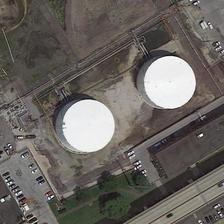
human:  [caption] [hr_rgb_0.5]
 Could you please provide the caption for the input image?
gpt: two white tanks connected with tubes are near a road .

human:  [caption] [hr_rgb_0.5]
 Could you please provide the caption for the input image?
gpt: the surroundings of the buildings are busy, parked with numerous cars .

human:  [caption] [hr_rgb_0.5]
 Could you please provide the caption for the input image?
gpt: two white jars locate in a grey court .

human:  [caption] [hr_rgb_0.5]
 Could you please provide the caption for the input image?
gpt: two tanks are next to a parking lot .

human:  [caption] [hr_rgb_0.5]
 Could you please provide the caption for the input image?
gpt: two white storage tanks are next to several green trees and many cars .